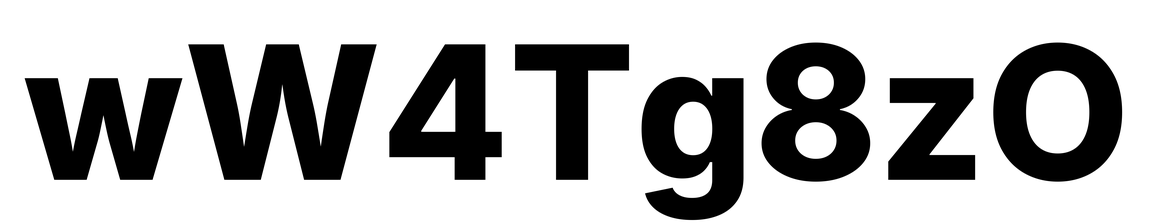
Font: Inter_ExtraBold